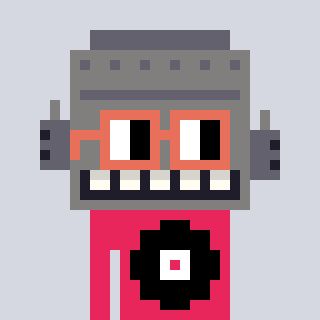
a pixel art character with square orange glasses, a robot-shaped head and a redpinkish-colored body on a cool background